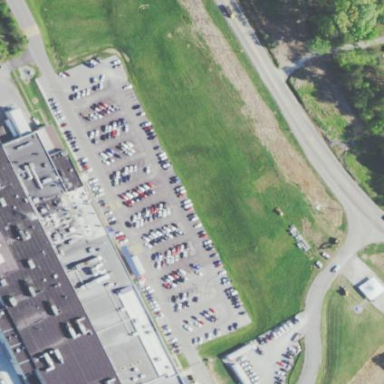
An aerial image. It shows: Parking area.